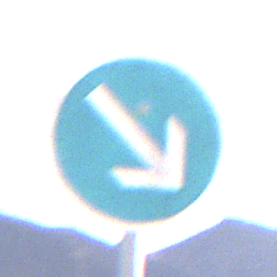
Verkehrszeichen: VorgeschriebeneVorbeifahrtRechts
Umgebung: Outdoor, Nature
Tageszeit: MorningAfternoon
Wetter: PartlyCloudy
Licht: Natural
Jahreszeit: NotSpecified
Kontrast: HighContrast